Question: I see that sometimes NSImage size is not real size (with some pictures) and CIImage size is always real. I was testing with this <URL>.
This is source code which I wrote for testing:
'''
NSImage *_imageNSImage = [[NSImage alloc]initWithContentsOfFile:@"<path to image>"];
NSSize _dimensions = [_imageNSImage size];
[_imageNSImage release];
NSLog(@"Width from CIImage: %f",_dimensions.width);
NSLog(@"Height from CIImage: %f",_dimensions.height);
NSURL *_myURL = [NSURL fileURLWithPath:@"<path to image>"];
CIImage *_imageCIImage = [CIImage imageWithContentsOfURL:_myURL];
NSRect _rectFromCIImage = [_imageCIImage extent];
NSLog(@"Width from CIImage: %f",_rectFromCIImage.size.width);
NSLog(@"Height from CIImage: %f",_rectFromCIImage.size.height);
'''
And output is:

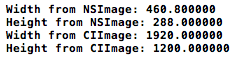
Answer: 'NSImage' 'size' method returns size information that is screen resolution dependent. To get the size represented in the actual file image you need to use an 'NSImageRep'. You can get an 'NSImageRep' from an 'NSImage' using the 'representations' method. Alternatively you can create a 'NSBitmapImageRep' subclass instance directly like this:
'''
NSArray * imageReps = [NSBitmapImageRep imageRepsWithContentsOfFile:@"<path to image>"];
NSInteger width = 0;
NSInteger height = 0;
for (NSImageRep * imageRep in imageReps) {
if ([imageRep pixelsWide] > width) width = [imageRep pixelsWide];
if ([imageRep pixelsHigh] > height) height = [imageRep pixelsHigh];
}
NSLog(@"Width from NSBitmapImageRep: %f",(CGFloat)width);
NSLog(@"Height from NSBitmapImageRep: %f",(CGFloat)height);
'''
The loop takes into account that some image formats may contain more than a single image (such as TIFFs for example).
You can create an NSImage at this size by using the following:
'''
NSImage * imageNSImage = [[NSImage alloc] initWithSize:NSMakeSize((CGFloat)width, (CGFloat)height)];
[imageNSImage addRepresentations:imageReps];
'''